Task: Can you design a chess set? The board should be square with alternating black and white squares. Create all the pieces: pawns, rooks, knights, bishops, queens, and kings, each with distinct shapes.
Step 2284:
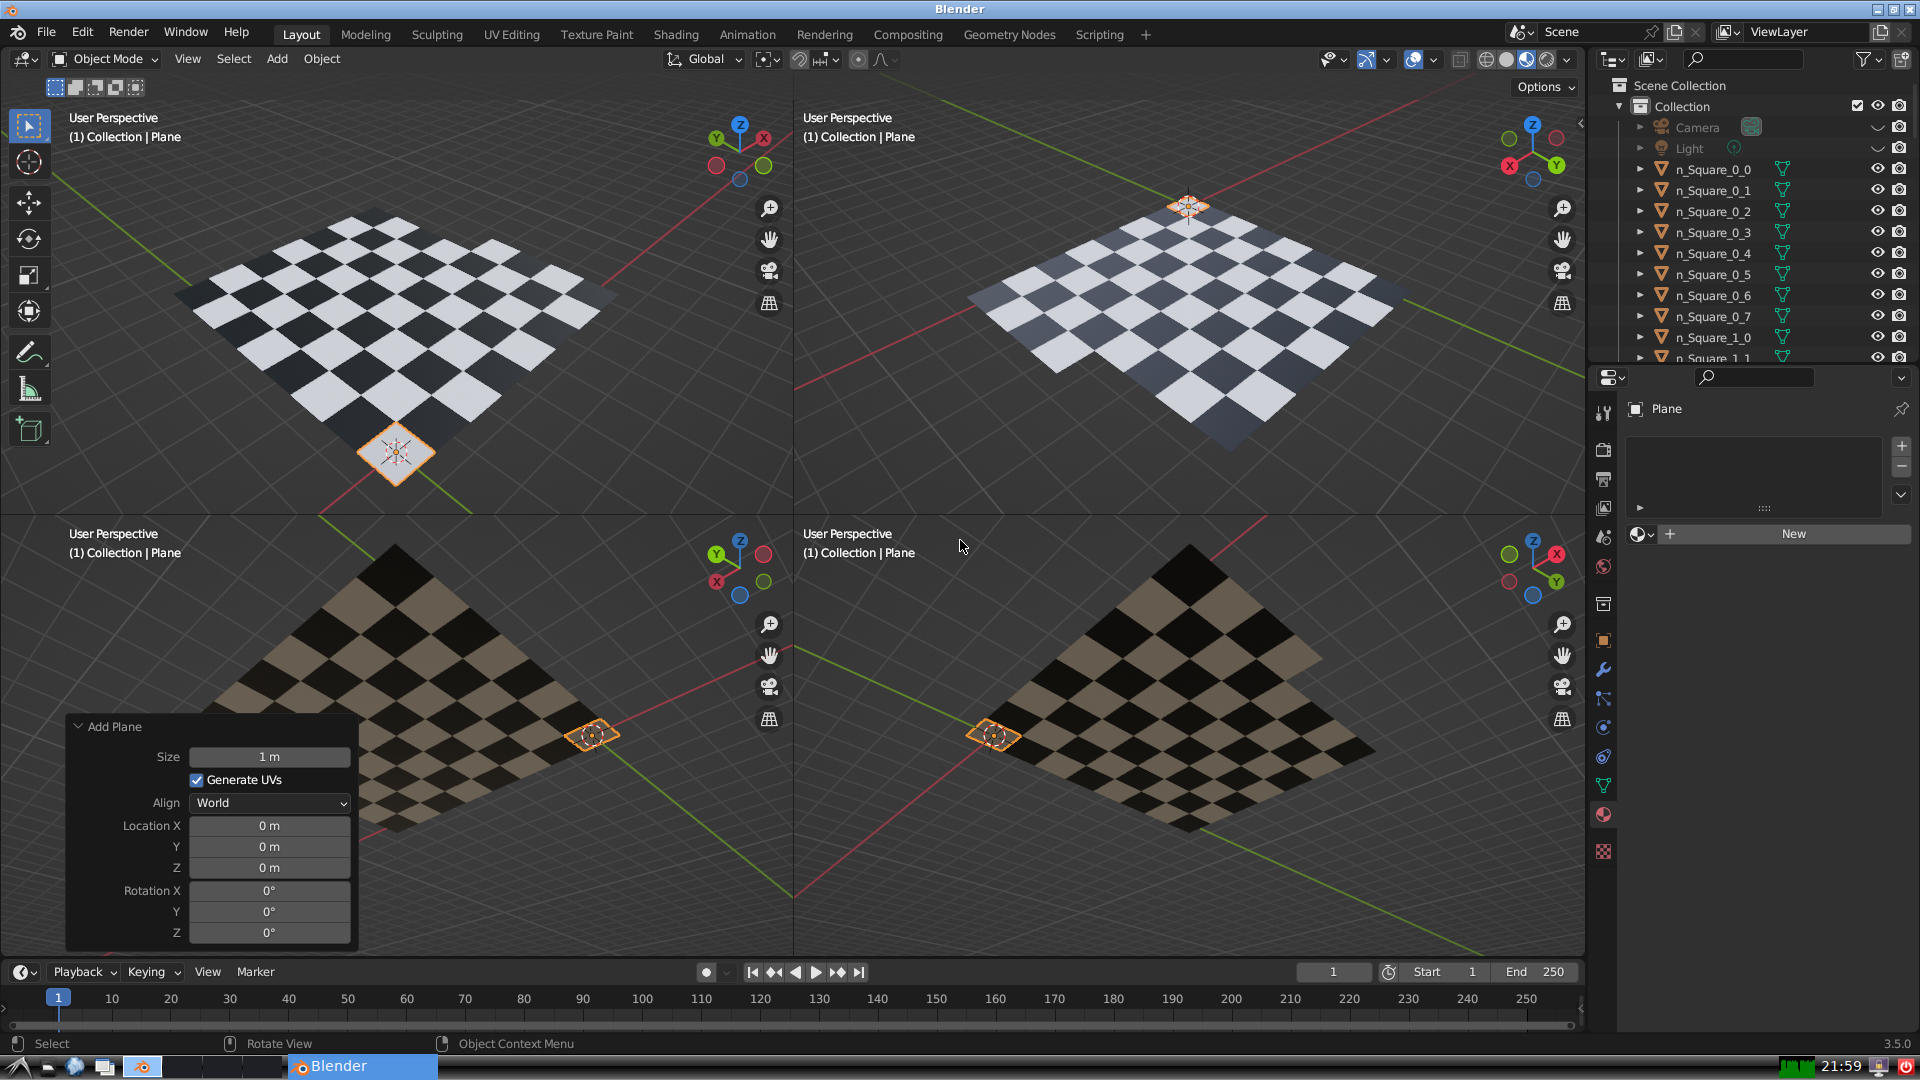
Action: {"mouse_move": [270, 826]}